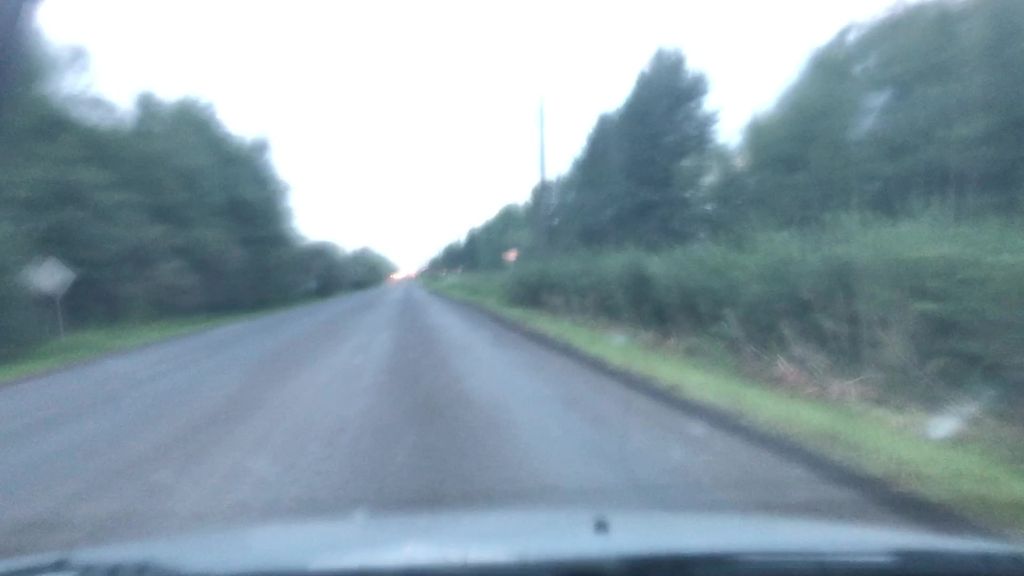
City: edmonton